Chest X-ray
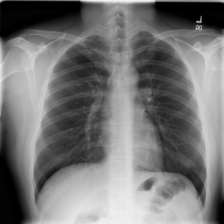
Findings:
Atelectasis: negative
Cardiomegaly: negative
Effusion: negative
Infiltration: negative
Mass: negative
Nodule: negative
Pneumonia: negative
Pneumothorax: negative
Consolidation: negative
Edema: negative
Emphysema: negative
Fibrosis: negative
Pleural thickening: negative
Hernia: negative